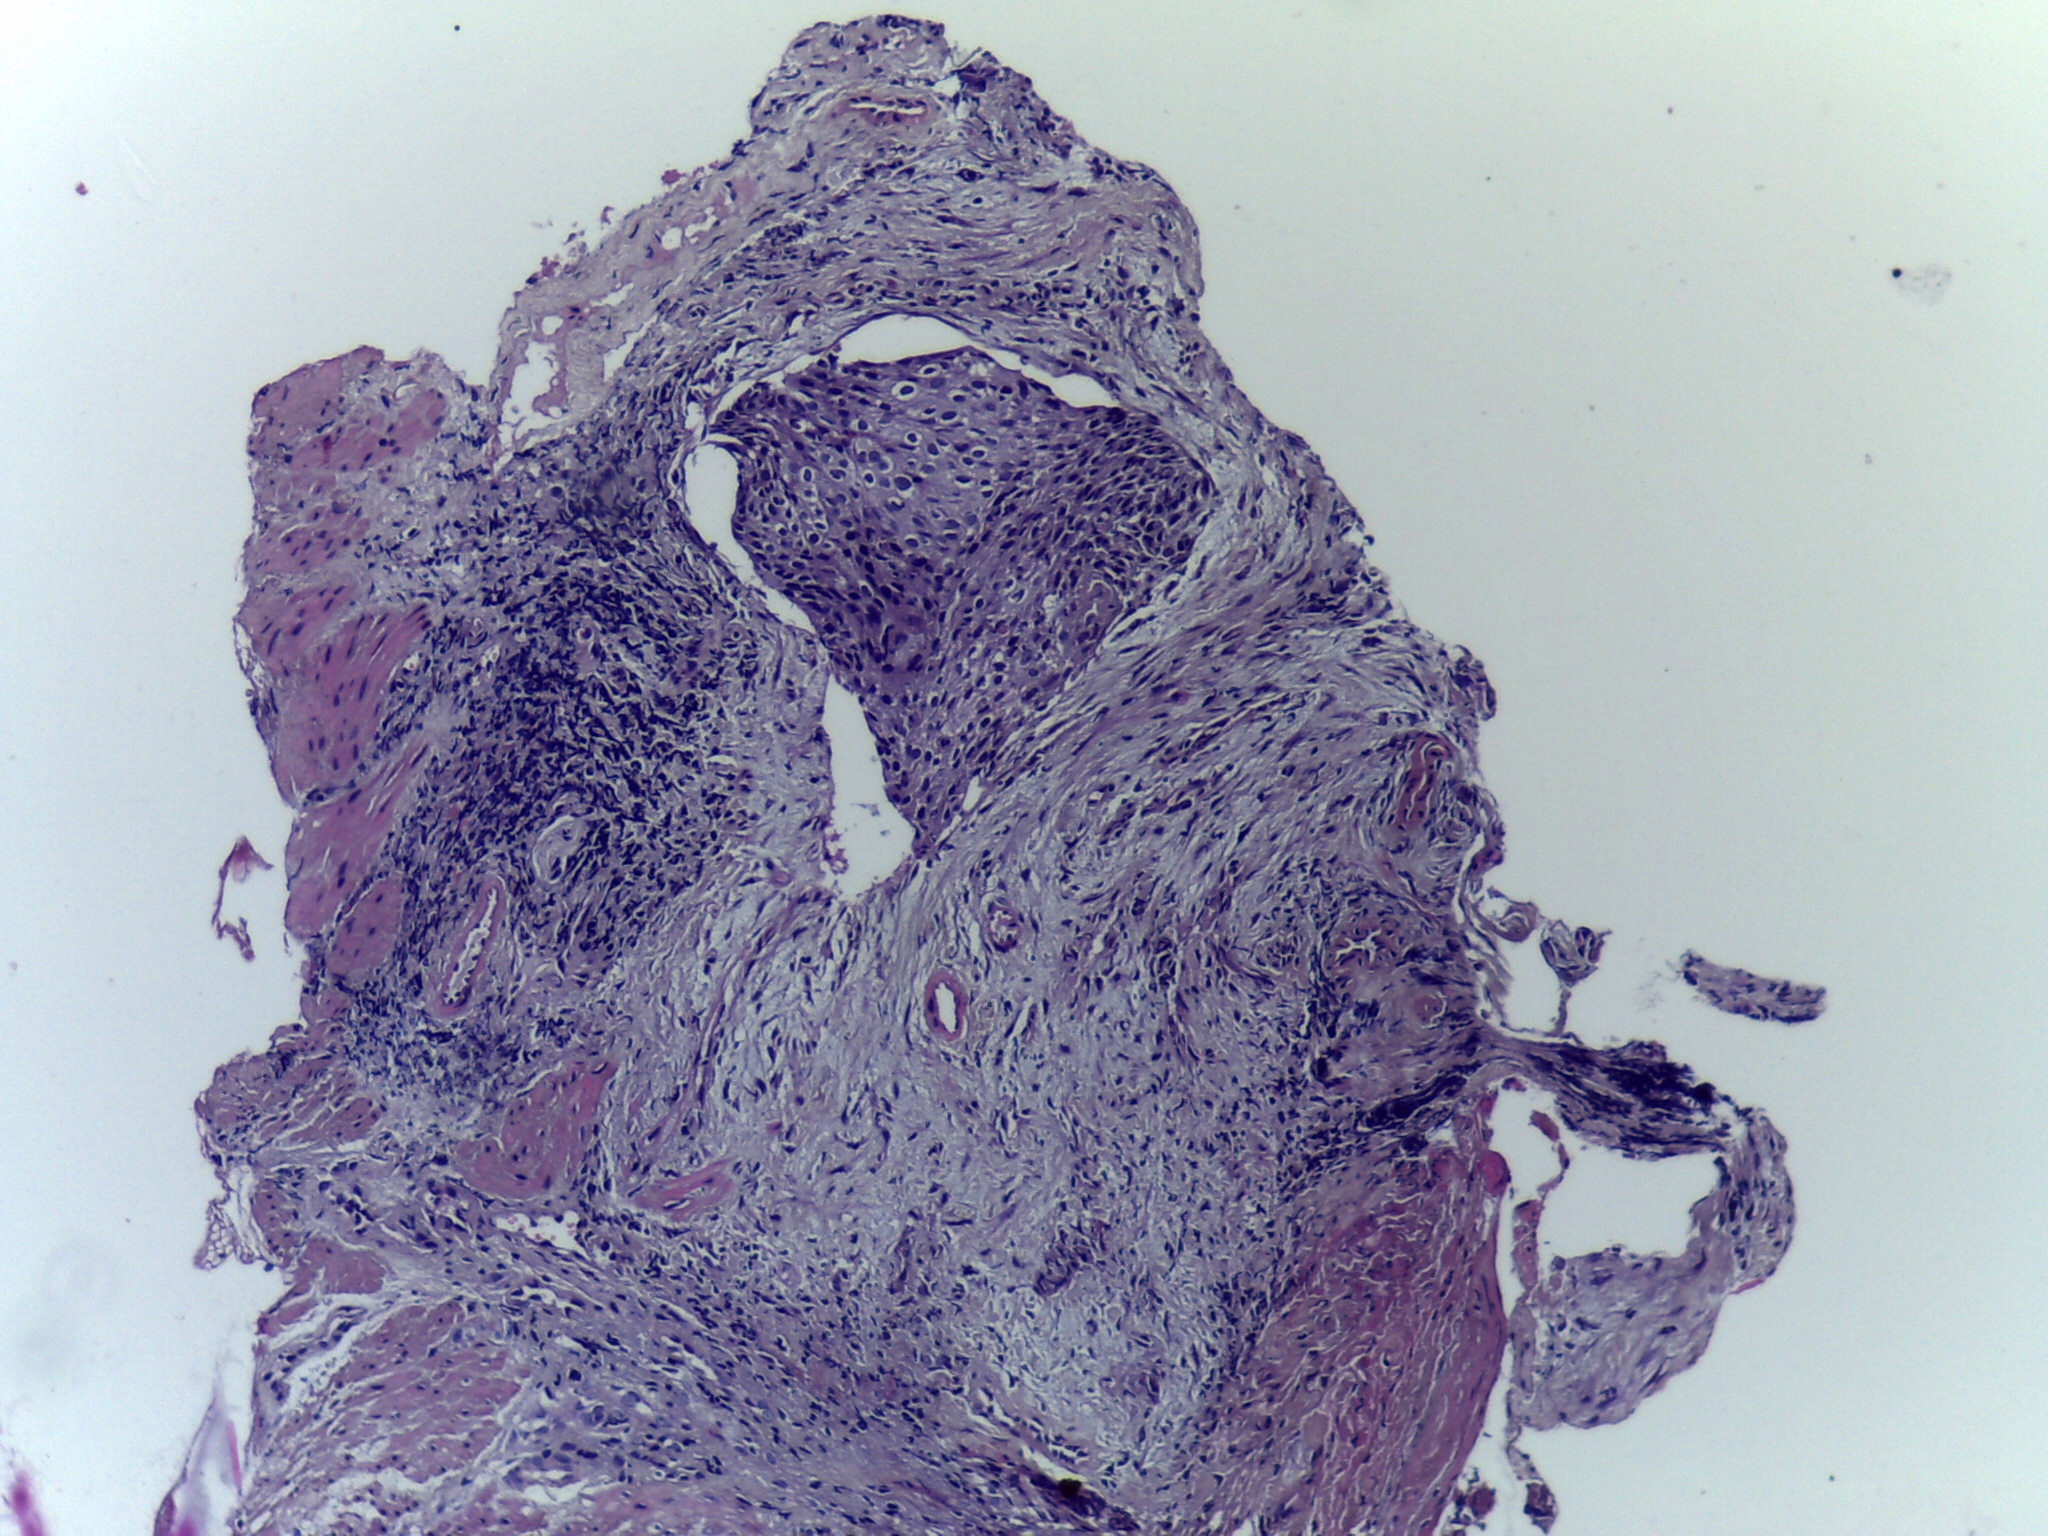
Diagnosis: OSCC